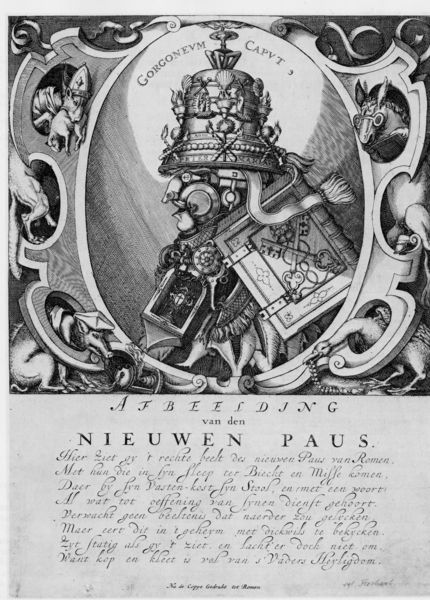
Titel: AFBEELDING van den NIEUWEIN PAUS.
Institution: (Seriendruck)
Schlagwörter: kopf, mann, schatten, weiß, grau, köpfe, licht, mund, nase, ohr, profil, schwarz, zeichnung, blick, hund, schal, tiere, bibel, gesicht, mensch, rahmen, bild, bildnis, hals, holland, niederlande, portrait, porträt, auge, krone, poträt, esel, oval, pferd, rund, schrift, bücher, gans, schnabel, abstrakt, grafik, graphik, bischof, papst, karikatur, inschrift, dekor, uhr, stola, collage, lamm, schwein, buch, medaillon, technik, druck, schwarz weiss, schraffur, radierung, stich, seite, illustration, karrikatur, schwerter, text, brille, soldat, drcuk, überschrift, helm, gänse, niederländisch, rüstung, schnörkel, kreuze, glocke, rosette, fabel, priester, tiara, notizbuch, holländisch, schlüssel, siegel, kupferstich, beschreibung, latein, anleitung, maschinen, mechanik, skitze, ganz, getier, pamphlet, kof, gorgonenhaupt, arcimboldo, dereindruck, mechanisch, paus, nieuwen paus, caput, nieuwen, glcoke, gorgoneum